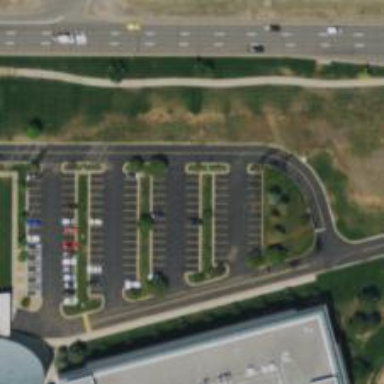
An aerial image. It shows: Parking space.